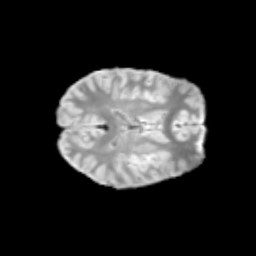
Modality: T2w
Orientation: axial
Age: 11
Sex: male
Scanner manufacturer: siemens
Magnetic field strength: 3 T
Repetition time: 3.8 s
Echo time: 0.07 s